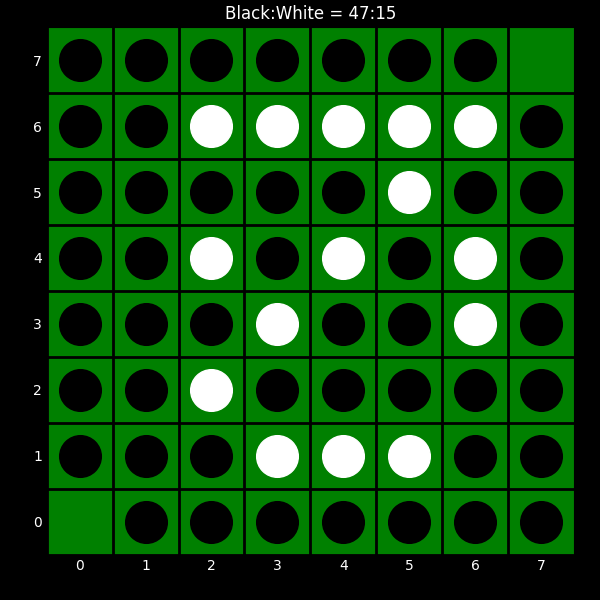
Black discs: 47
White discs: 15